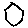
Label: hexagon